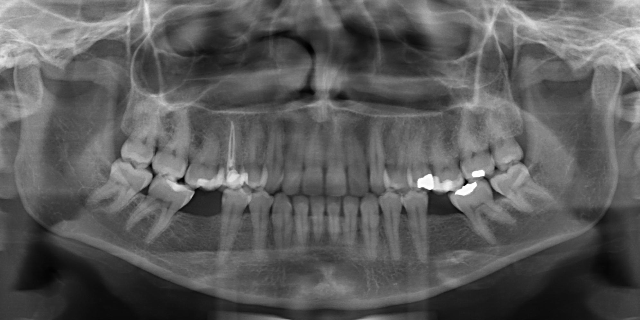
adult